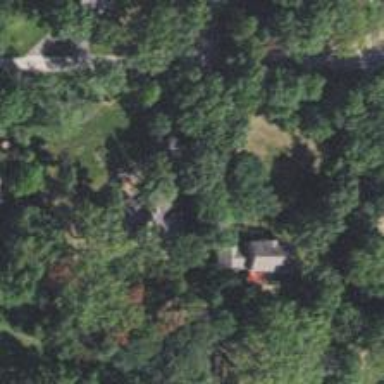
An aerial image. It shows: Driveway.